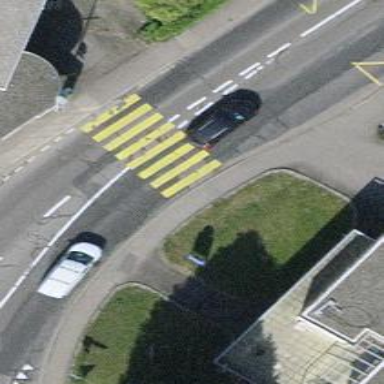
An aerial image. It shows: Zebra crossing on the road.